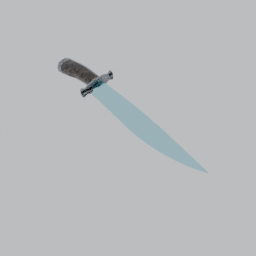
Label: tools